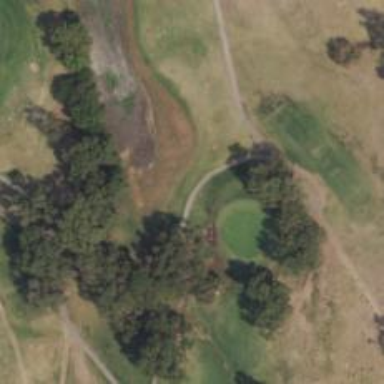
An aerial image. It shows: Well-maintained grade1 path in golf course.